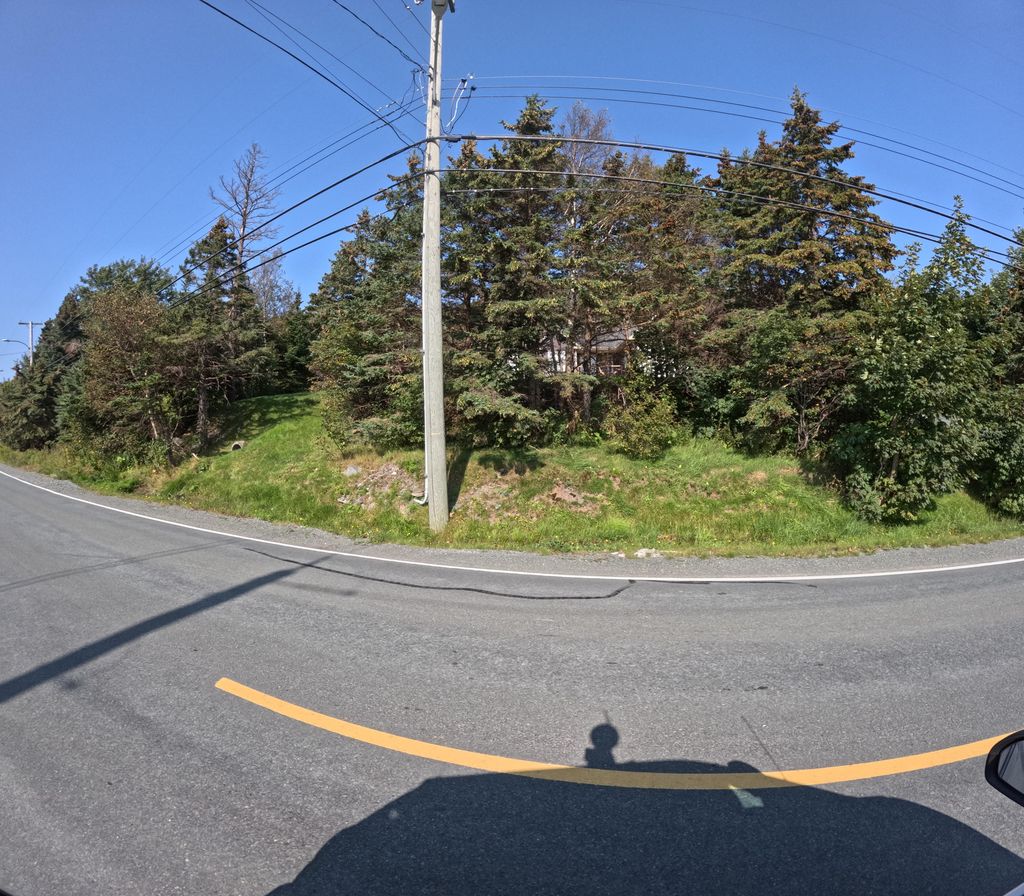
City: st_johns